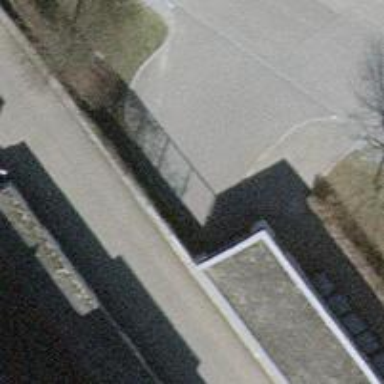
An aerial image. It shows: Parking area.